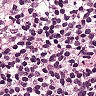
Metastatic tissue present: no